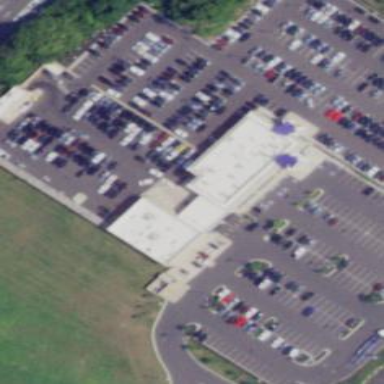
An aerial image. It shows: Building that houses car shop.